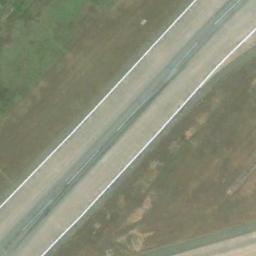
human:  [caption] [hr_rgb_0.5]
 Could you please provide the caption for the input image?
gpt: The runway is on the grass .

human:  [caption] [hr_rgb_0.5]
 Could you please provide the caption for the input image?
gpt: Next to the runway is a green lawn with white straight lines on the runway .

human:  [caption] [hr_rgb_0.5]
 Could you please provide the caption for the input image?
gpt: The runway goes through the lawn and some center line markings are on the runway .

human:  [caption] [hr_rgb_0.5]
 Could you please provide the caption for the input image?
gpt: The runway is surrounded by grass .

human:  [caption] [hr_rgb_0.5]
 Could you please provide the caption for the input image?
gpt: There are green meadows beside the runway .